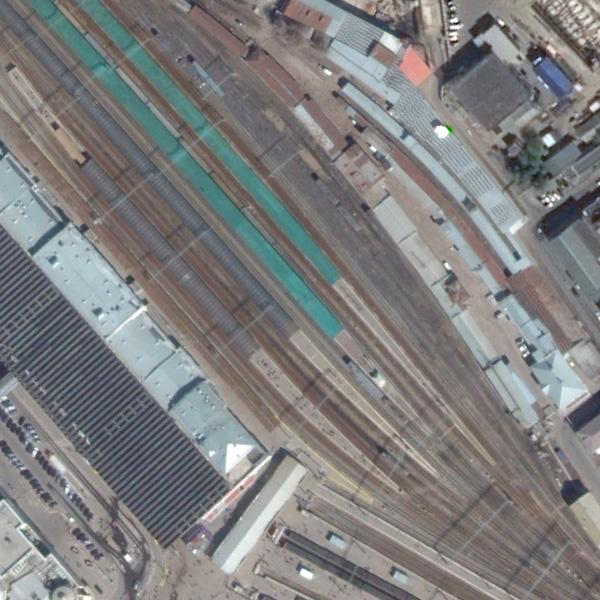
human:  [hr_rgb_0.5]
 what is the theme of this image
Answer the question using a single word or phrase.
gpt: railway station